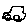
Label: car